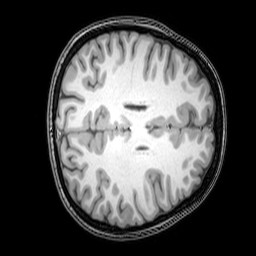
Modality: T1w
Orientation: axial
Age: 21
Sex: female
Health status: healthy
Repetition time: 0.081 s
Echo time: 0.037 s